Question: I'm trying to make a simple jQuery gallery with only 3 images as pictured below.

I translated it like this :
'''
if thumb clicked -> this thumb -> become big
current big -> become thumb
'''
The problem is that I don't know how is the way I translated it seems correct ?
Thank you
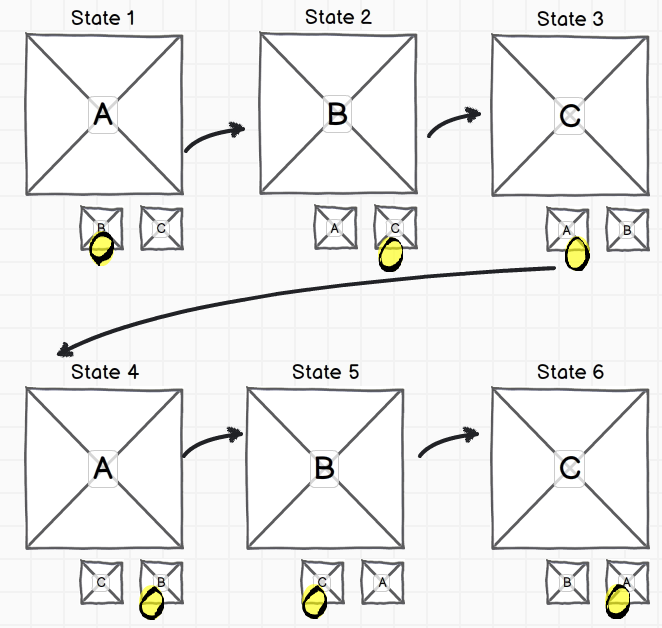
Answer: Please try this:
'''
<html>
<head>
<title>Simple Gallery</title>
<script src="jquery.js"></script>
<script>
function ChangeThis(getThumb)
{
for(var i=1;i<=3;i++)
{
if(getThumb == i)
{
$("#bigView").html("<img src='img"+i+"' />");
$("#thumb"+i).hide();
}
else
{
$("#thumb"+i).show();
}
}
}
</script>
<style>
#bigView{width:100px;height:100px;}
.thumb{width:30px;height:30px}
</style>
</head>
<body>
<table><tr><td colspan="3">
<div id="bigView"><img src='img1'></div>
</td></tr>
<tr>
<td><div id="thumb1" class="thumb" onclick="ChangeThis(1);" style="display:none;"><img src='img1' /></div></td>
<td><div id="thumb2" class="thumb" onclick="ChangeThis(2);"><img src='img2' /></div></td>
<td><div id="thumb3" class="thumb" onclick="ChangeThis(3);"><img src='img3' /></div></td>
</tr>
</table>
'''